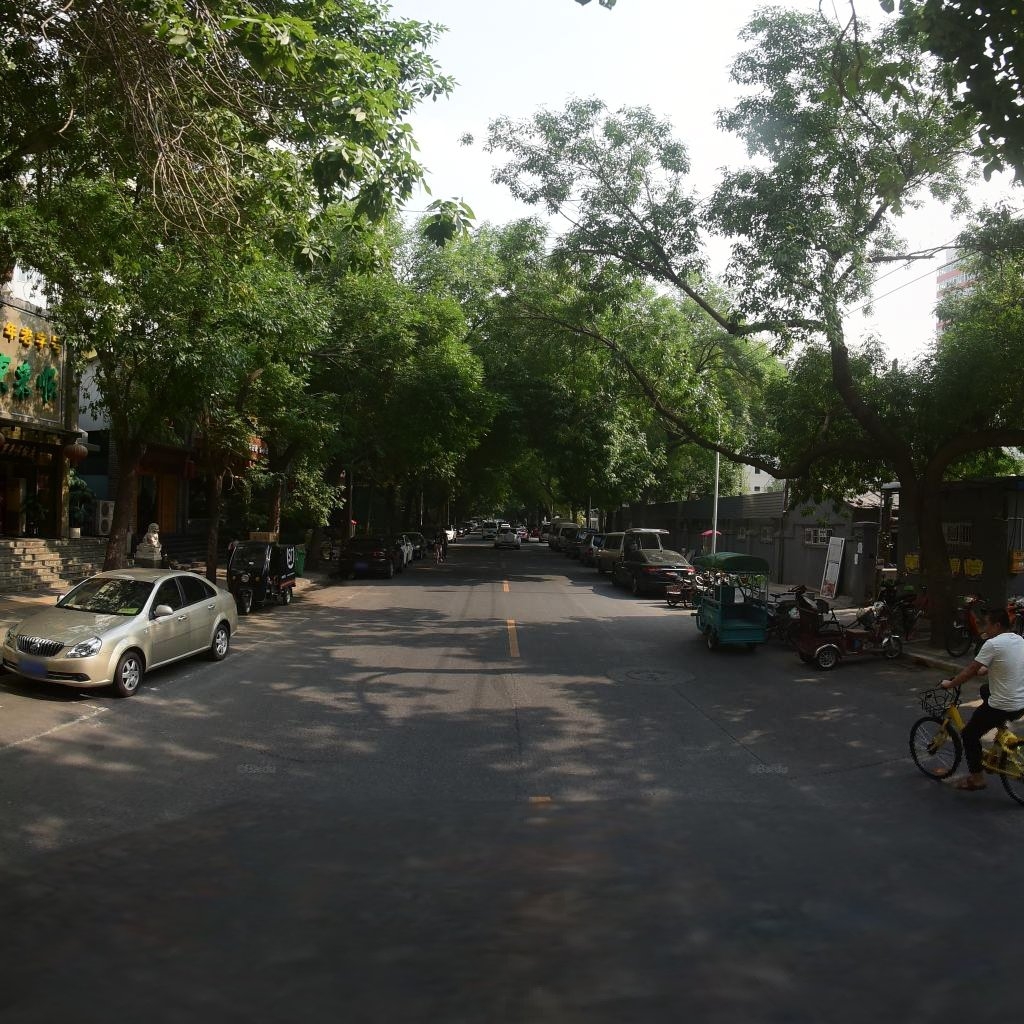
Region: Xicheng
Road damage annotations: transverse crack, longitudinal crack, manhole cover, longitudinal crack, transverse crack